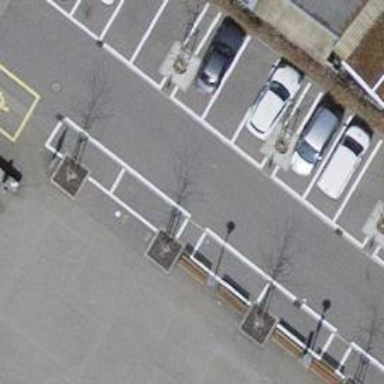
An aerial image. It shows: Parking area with surface.